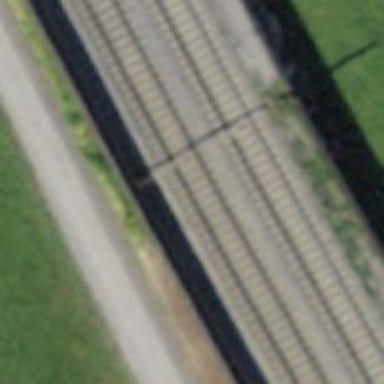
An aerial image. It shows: Railway track with contact line for electrification.